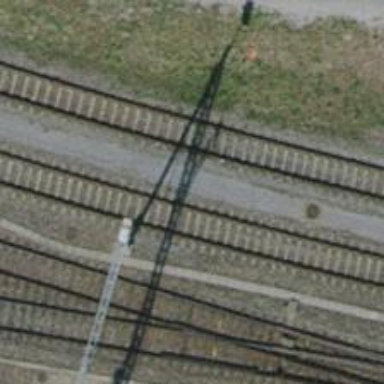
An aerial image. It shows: Single track railway in yard.